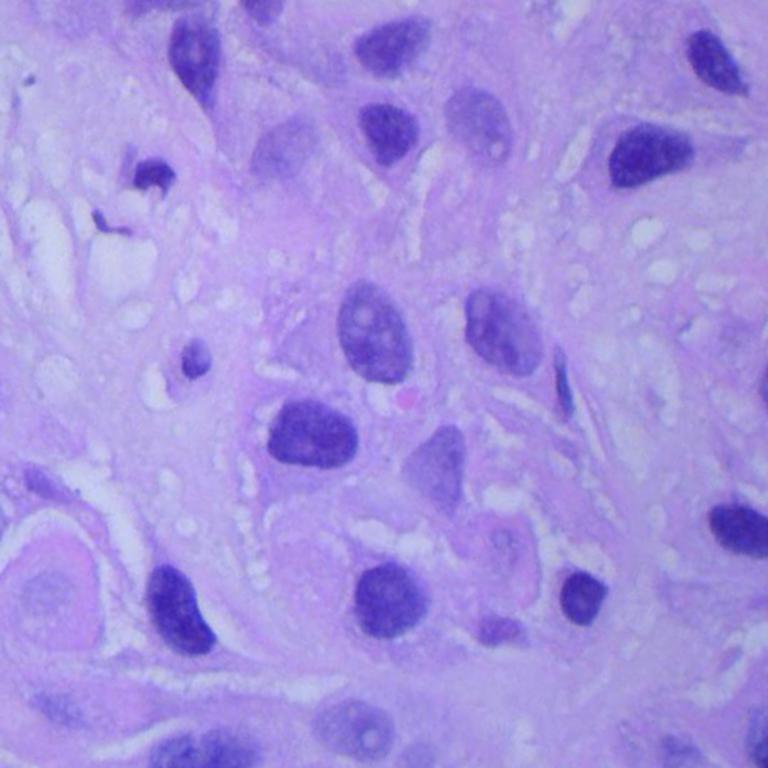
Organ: lung
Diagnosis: squamous carcinomas